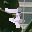
Label: 7